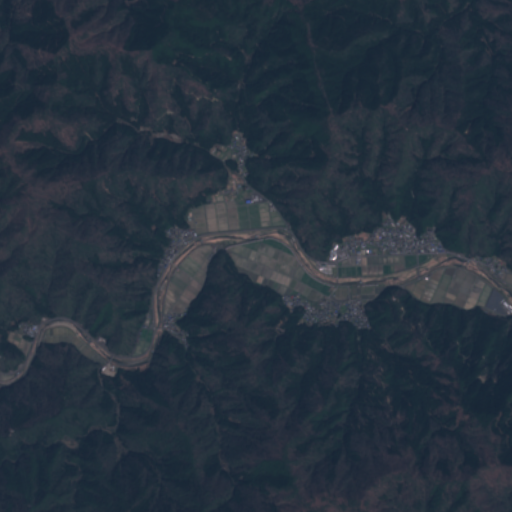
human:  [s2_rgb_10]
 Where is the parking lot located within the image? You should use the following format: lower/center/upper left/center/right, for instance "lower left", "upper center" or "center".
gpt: The parking lot is located in the center right of the image.
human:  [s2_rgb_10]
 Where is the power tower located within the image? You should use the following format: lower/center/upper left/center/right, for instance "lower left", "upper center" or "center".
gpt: The power tower is located in the lower left of the image.
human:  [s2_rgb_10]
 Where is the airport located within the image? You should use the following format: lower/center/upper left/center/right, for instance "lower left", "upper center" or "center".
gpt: There is no airport in the image.